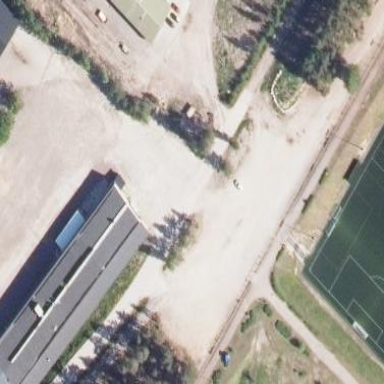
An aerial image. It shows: Parking area.